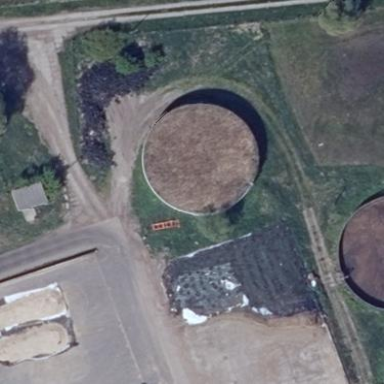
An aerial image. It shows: Storage tank that is man-made.